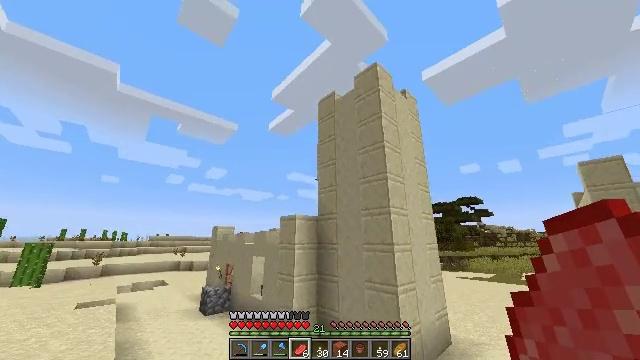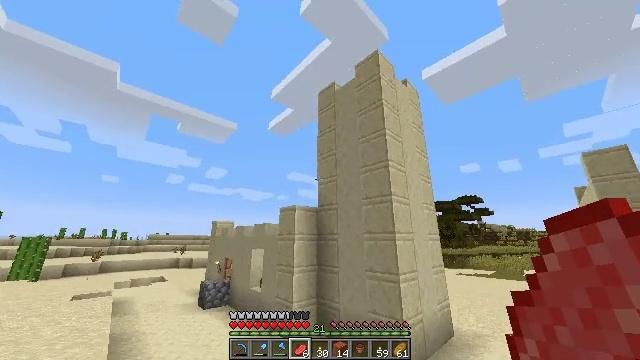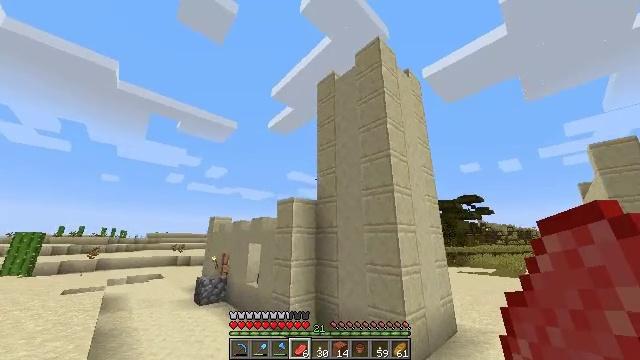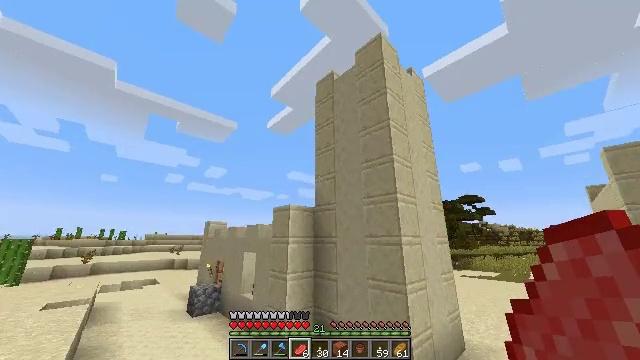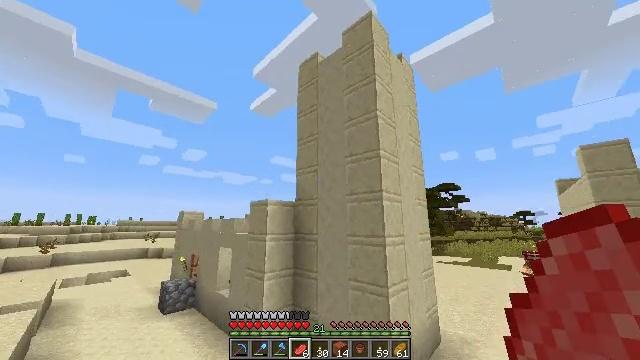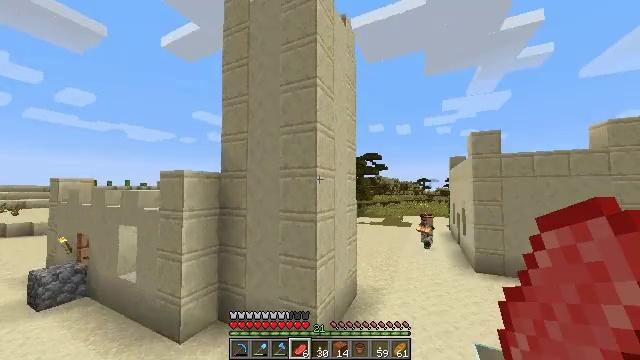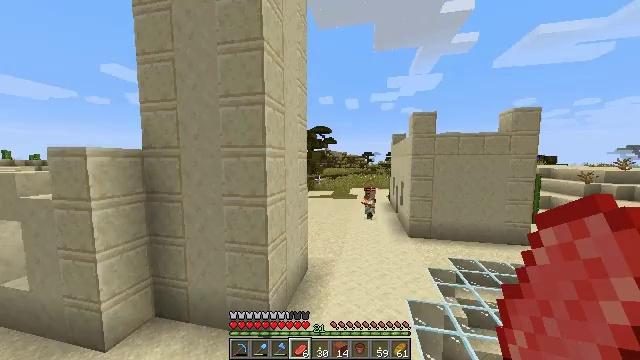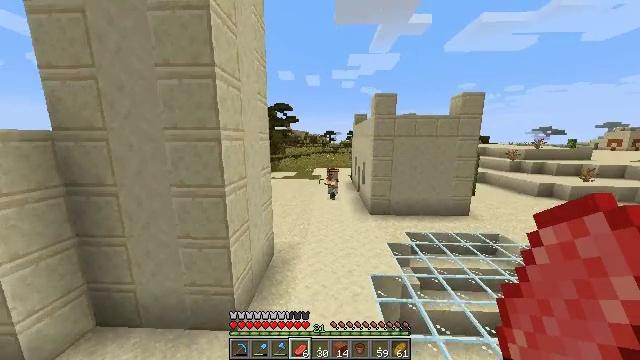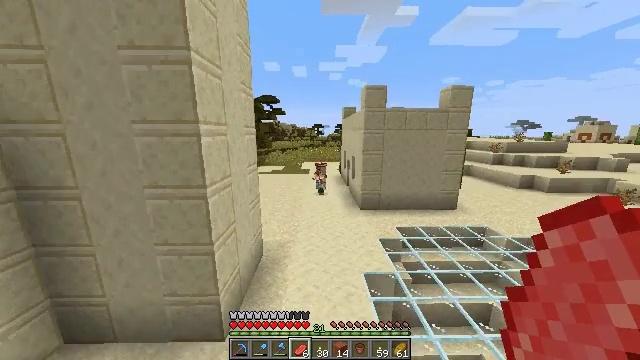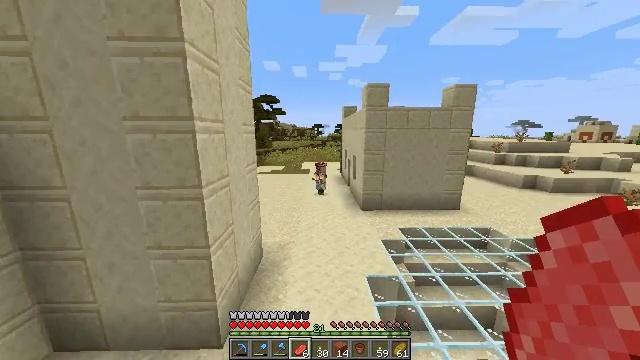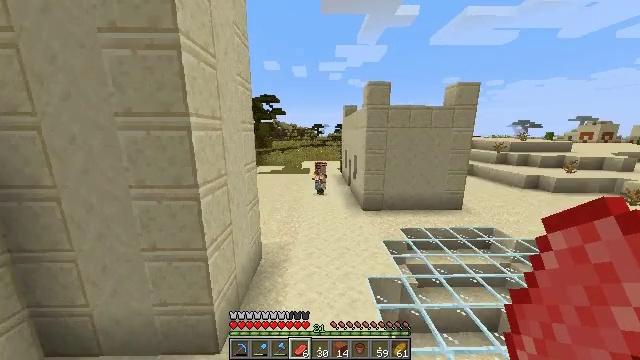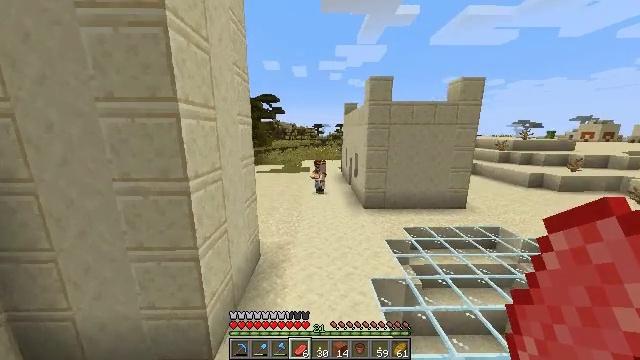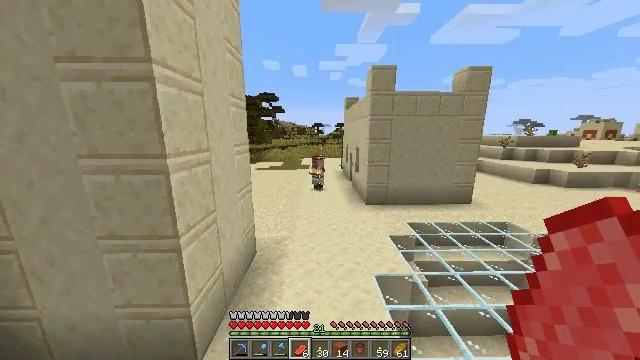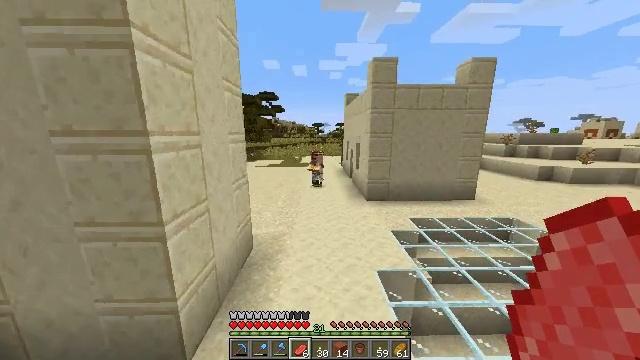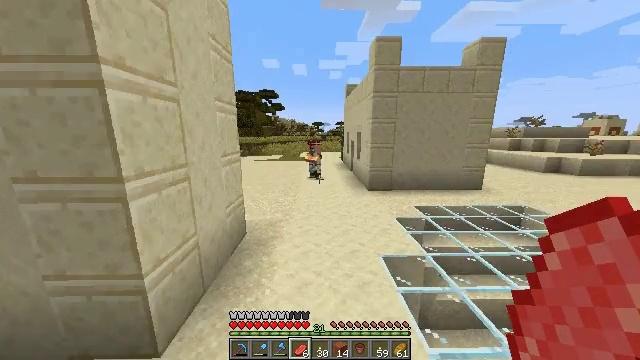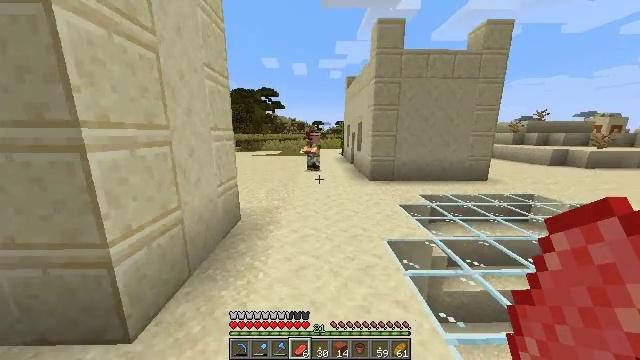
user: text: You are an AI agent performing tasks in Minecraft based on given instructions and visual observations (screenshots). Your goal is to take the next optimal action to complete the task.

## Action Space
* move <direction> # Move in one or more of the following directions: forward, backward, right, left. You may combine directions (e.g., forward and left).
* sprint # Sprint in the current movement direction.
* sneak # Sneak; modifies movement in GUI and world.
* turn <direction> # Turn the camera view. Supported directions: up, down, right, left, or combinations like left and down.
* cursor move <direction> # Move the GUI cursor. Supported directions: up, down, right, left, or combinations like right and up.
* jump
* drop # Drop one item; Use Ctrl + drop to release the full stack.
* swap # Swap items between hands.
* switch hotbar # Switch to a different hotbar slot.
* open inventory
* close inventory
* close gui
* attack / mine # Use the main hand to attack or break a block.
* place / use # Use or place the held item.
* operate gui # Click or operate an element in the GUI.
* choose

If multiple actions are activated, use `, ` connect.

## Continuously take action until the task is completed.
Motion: motion action
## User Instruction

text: Break the acacia fence to collect it.
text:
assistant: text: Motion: move forward and move right, sprint, jump
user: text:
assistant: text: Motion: move forward and move right, sprint, jump
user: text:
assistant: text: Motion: move forward and move right, sprint, jump
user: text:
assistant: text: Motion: move forward and move right, sprint, turn right and down, jump
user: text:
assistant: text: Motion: move forward and move right, sprint, turn right and down, jump
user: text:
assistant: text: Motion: move forward and move right, sprint, turn right and down, jump
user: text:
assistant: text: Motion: move forward and move right, sprint, turn right and down, jump
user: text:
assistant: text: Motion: move forward and move right, sprint, turn right and down, jump
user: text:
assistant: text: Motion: move forward and move right, sprint, jump
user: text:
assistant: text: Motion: move forward and move right, sprint, jump
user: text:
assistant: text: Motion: move forward and move right, sprint, jump
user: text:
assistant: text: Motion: move forward and move right, sprint, jump
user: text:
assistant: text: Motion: move forward, sprint, jump
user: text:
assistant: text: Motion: move forward, sprint, jump
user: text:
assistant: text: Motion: move forward, sprint, jump
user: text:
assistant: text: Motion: move forward, sprint
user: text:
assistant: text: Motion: move forward, sprint
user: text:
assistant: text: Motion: move forward, sprint
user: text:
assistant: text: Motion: move forward, sprint
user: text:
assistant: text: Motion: move forward, sprint
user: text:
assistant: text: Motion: move forward, sprint
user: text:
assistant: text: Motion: move forward, sprint
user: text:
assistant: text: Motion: move forward, sprint
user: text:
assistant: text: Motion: move forward, sprint
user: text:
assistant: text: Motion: move forward, sprint
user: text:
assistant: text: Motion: move forward, sprint
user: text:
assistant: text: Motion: move forward, sprint
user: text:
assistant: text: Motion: move forward, sprint
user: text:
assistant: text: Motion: move forward, sprint, jump
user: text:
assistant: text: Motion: move forward, sprint, jump